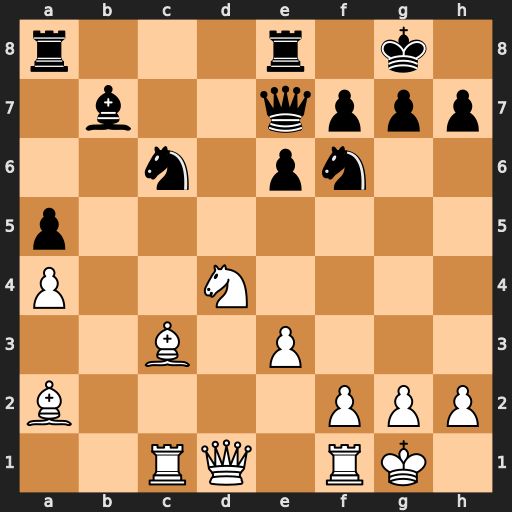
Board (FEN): r3r1k1/1b2qppp/2n1pn2/p7/P2N4/2B1P3/B4PPP/2RQ1RK1
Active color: w
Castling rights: -
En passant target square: -
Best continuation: Nxc6 Bxc6 Bxf6